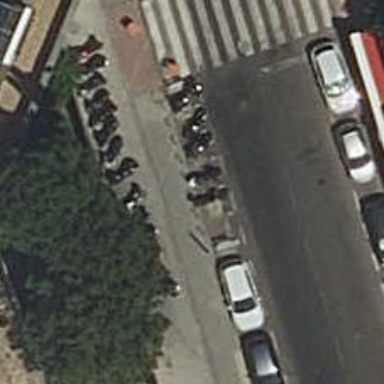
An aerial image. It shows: Motorcycle parking facility.